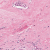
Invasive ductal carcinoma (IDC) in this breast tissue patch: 0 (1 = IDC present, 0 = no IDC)